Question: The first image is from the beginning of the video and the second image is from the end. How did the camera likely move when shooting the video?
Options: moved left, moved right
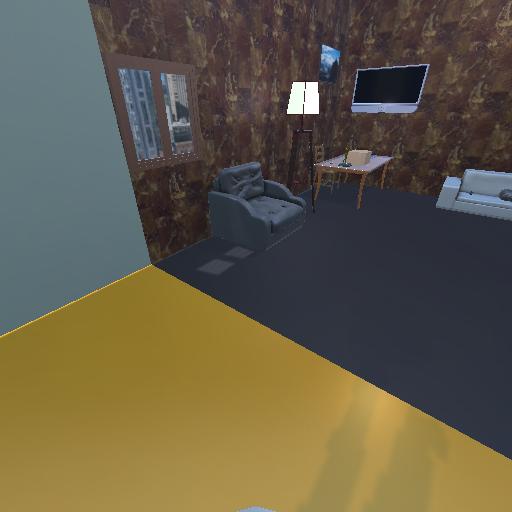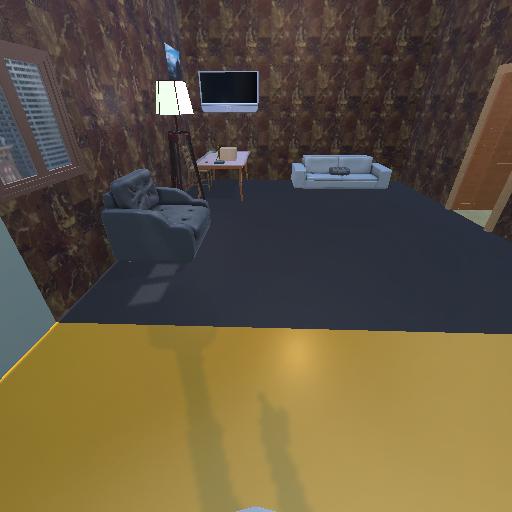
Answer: moved left